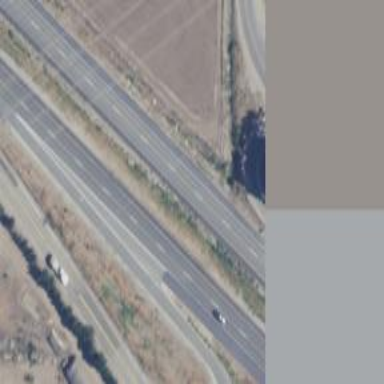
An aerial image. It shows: Asphalt motorway link.